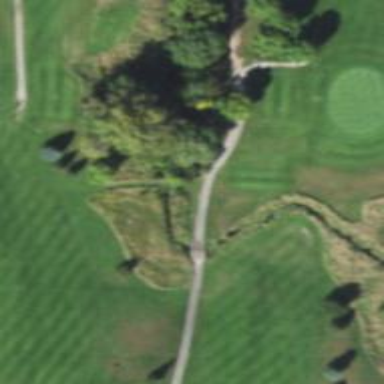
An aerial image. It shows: Pathway for golfing.